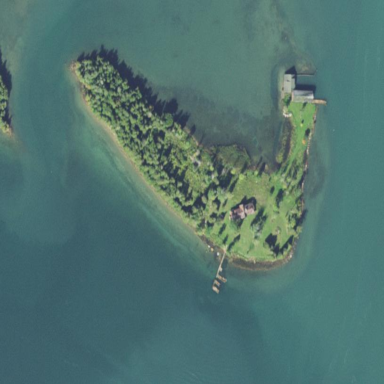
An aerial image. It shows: Islet.